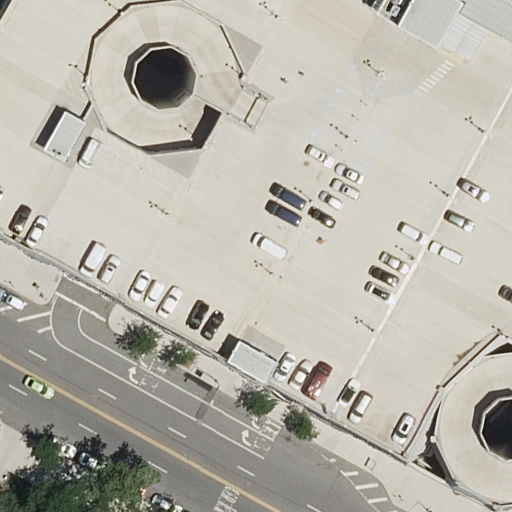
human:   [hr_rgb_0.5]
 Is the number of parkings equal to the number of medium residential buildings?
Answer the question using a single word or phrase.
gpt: no

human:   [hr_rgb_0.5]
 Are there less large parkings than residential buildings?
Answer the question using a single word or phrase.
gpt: yes

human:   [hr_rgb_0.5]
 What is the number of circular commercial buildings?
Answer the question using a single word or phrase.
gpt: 0

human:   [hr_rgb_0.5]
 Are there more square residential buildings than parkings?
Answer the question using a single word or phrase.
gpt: no

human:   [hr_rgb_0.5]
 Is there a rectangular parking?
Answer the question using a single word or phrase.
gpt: no

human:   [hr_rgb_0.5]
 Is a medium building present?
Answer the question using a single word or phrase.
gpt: no

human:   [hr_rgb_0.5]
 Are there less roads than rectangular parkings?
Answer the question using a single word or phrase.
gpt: no

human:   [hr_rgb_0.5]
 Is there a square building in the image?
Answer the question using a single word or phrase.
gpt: no

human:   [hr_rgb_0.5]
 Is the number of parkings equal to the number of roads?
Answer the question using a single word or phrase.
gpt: no

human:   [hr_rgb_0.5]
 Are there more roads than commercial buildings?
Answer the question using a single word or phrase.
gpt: yes

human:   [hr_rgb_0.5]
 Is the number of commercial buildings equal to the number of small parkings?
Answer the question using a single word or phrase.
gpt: yes

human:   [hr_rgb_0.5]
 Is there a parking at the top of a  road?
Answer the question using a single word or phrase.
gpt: no

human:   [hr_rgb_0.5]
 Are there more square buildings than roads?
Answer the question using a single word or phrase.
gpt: no

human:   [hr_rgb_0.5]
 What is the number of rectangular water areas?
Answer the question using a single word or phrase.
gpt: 0

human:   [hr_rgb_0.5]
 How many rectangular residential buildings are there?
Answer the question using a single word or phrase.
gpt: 2

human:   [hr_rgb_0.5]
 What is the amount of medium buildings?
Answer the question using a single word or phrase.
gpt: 0

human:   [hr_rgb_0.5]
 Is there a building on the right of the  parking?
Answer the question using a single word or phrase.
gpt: no

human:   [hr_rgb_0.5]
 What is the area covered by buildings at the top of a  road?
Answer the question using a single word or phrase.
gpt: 0m2

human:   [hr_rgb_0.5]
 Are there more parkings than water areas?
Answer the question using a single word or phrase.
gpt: yes

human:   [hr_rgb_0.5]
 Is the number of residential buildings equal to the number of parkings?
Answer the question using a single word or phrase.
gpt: no

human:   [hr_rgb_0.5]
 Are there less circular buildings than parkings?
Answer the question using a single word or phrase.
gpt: yes

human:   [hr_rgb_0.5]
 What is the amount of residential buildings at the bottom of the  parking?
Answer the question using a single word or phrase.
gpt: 0

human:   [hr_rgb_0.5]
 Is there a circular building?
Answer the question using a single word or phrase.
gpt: no

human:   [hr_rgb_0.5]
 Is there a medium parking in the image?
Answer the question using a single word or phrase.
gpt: no

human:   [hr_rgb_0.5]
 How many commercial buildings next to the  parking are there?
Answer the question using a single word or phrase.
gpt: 0

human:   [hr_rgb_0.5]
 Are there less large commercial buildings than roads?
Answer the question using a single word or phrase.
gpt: yes

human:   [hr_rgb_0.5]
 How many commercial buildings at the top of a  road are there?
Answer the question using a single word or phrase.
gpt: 0

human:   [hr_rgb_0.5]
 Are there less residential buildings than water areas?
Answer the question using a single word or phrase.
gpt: no

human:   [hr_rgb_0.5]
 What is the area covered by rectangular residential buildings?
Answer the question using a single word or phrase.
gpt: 0m2

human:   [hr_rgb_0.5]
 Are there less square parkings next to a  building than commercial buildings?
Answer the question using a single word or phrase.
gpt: no

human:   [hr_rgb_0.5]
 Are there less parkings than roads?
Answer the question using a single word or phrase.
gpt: yes

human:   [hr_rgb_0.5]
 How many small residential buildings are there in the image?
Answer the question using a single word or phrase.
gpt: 2

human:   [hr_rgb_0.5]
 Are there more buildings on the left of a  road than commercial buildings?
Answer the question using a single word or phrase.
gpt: yes

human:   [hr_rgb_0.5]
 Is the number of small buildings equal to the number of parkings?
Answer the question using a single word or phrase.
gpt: no

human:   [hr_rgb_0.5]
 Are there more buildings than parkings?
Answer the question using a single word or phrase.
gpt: yes

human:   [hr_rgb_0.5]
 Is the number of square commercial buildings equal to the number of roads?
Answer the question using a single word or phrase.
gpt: no